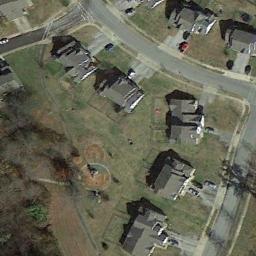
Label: medium_residential